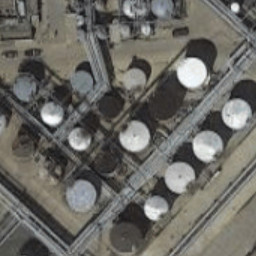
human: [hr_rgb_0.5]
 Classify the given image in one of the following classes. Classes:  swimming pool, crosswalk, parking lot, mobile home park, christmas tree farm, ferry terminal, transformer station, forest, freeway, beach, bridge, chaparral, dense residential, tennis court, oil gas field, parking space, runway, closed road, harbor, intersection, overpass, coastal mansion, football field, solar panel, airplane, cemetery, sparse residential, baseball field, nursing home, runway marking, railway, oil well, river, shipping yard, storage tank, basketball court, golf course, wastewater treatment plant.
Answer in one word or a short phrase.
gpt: storage tank